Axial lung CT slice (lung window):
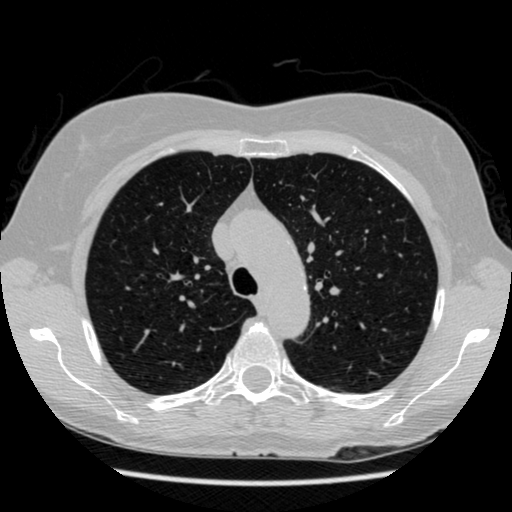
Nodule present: no